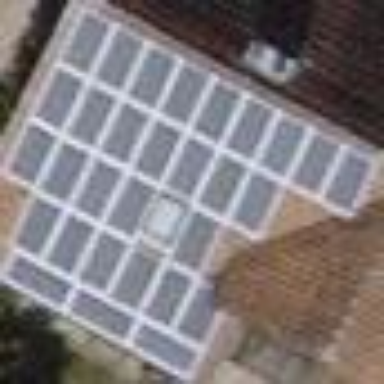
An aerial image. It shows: Solar power generator utilizing photovoltaic technology with solar photovoltaic panels.